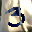
Label: 3